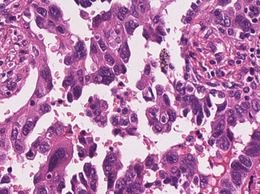
Tumor epithelial tissue: yes
Tumor-associated stroma tissue: yes
Normal tissue: no